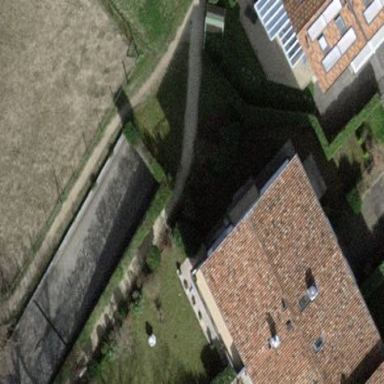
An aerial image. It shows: Garden surrounded by fence.